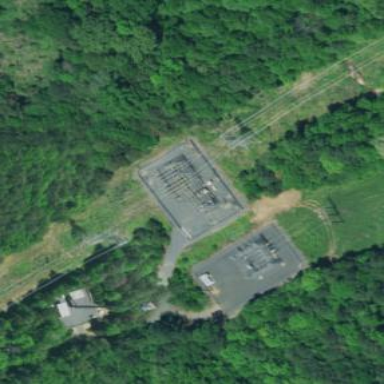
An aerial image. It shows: Substation for switching power equipment surrounded by fence.